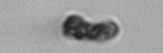
Label: Euglena